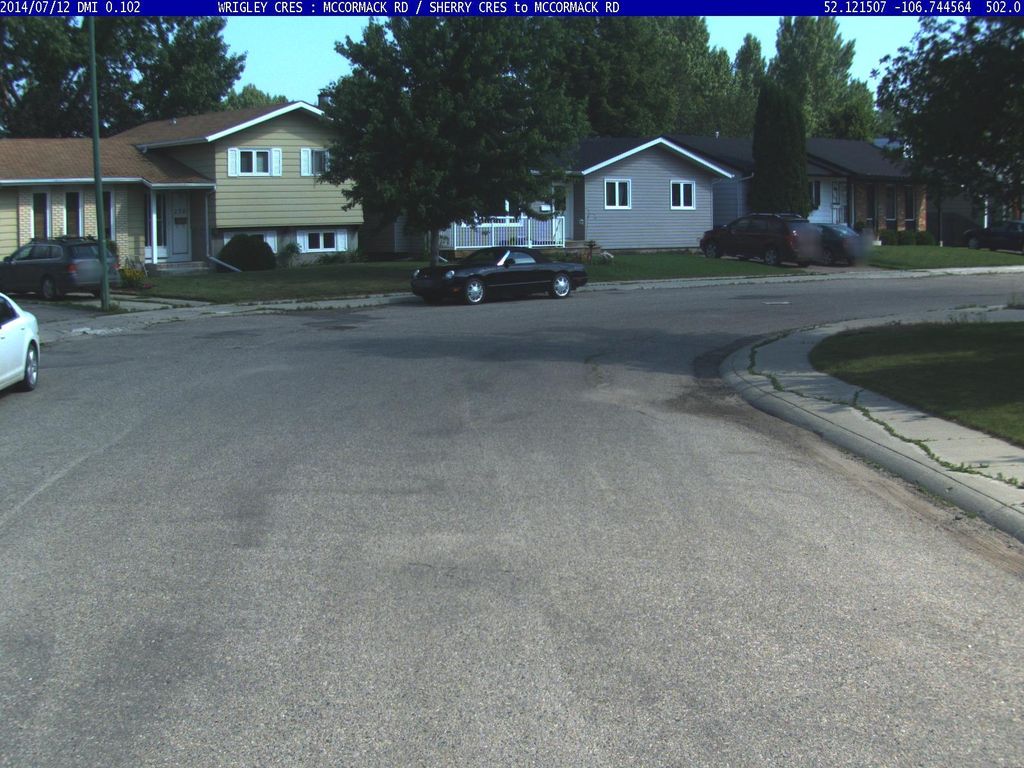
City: saskatoon